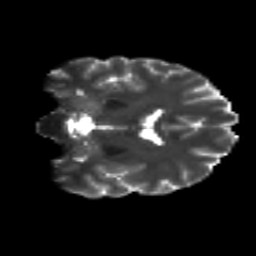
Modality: T2w
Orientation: coronal
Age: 20
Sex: male
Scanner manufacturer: siemens
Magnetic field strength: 3 T
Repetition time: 8.8 s
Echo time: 0.085 s